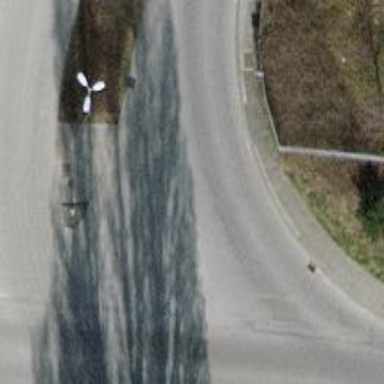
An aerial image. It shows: Unmarked crossing on the road.